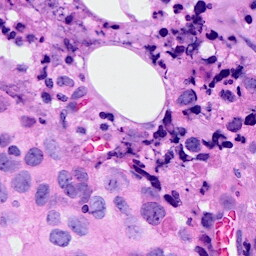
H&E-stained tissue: Breast